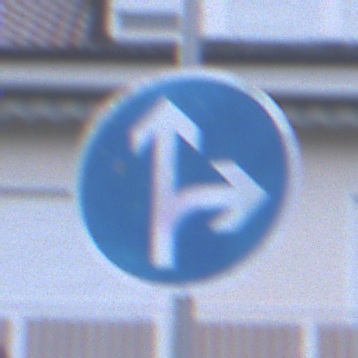
Verkehrszeichen: VorgeschriebeneFahrtrichtungGeradeausOderRechts
Umgebung: Outdoor, Urban
Tageszeit: SunriseSunset
Wetter: PartlyCloudy
Licht: Natural
Jahreszeit: NotSpecified
Kontrast: LowContrast